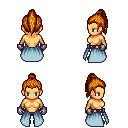
a pixel art fantasy rpg character, female body template, human, tanned skin, overskirt, gold greaves, dark blonde long topknot hairstyle, metal gloves, four views (front, back, left, right), 2x2 character sprite sheet, small pixel art, hard edges, no anti-aliasing